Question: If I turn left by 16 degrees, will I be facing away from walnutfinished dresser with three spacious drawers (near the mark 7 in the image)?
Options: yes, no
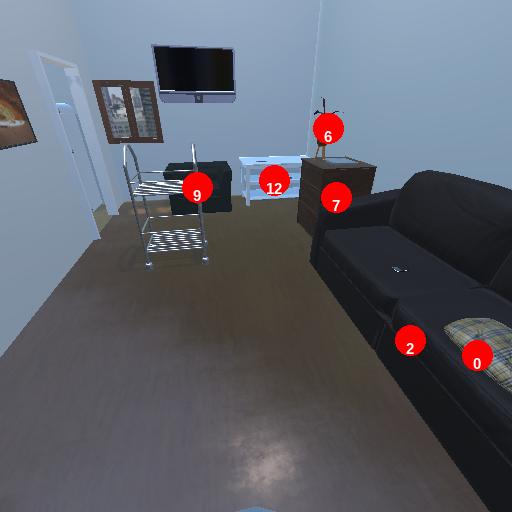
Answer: yes